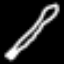
Label: pencil